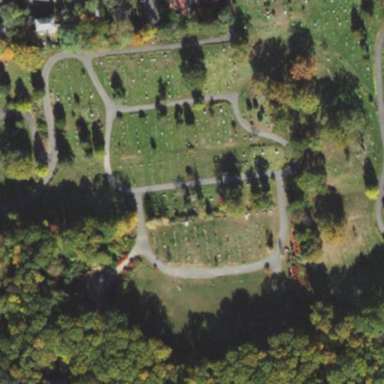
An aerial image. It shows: Sector within cemetery.